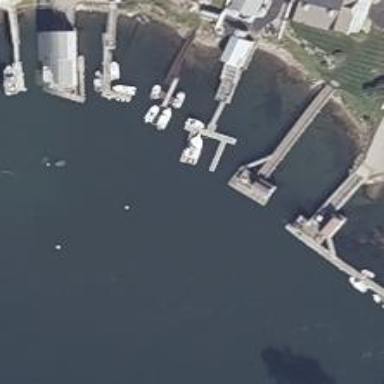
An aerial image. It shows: Man-made pier.